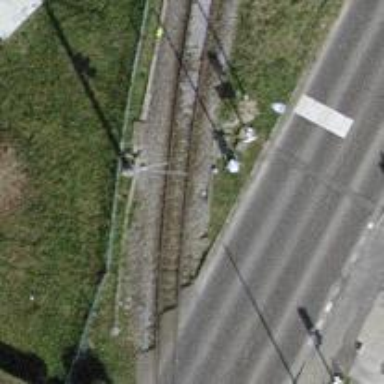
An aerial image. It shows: Narrow-gauge railway track with 1 electrified contact line.